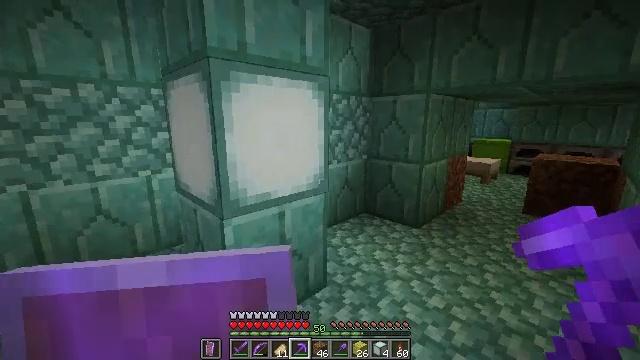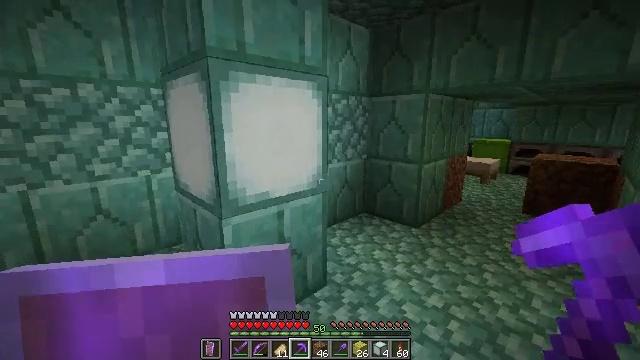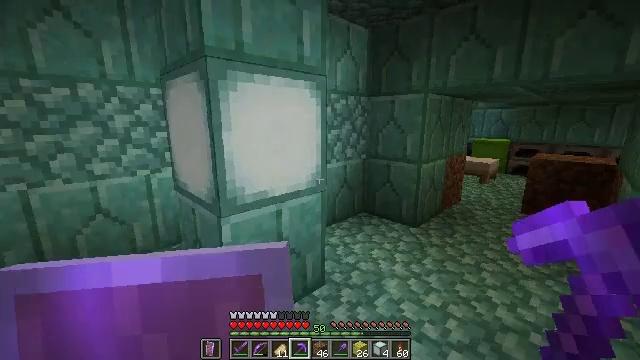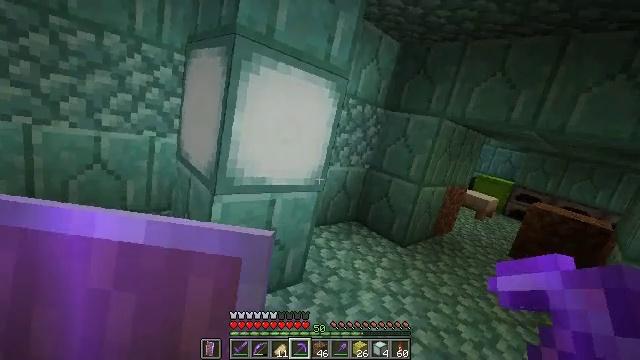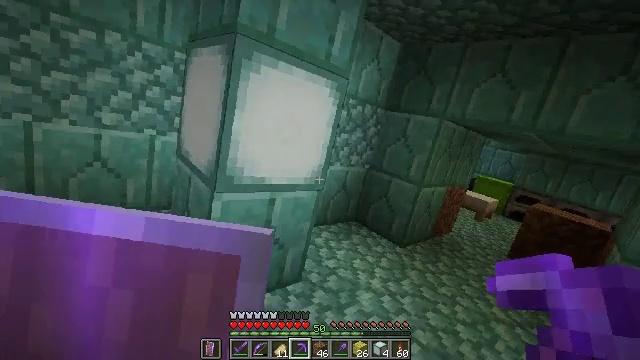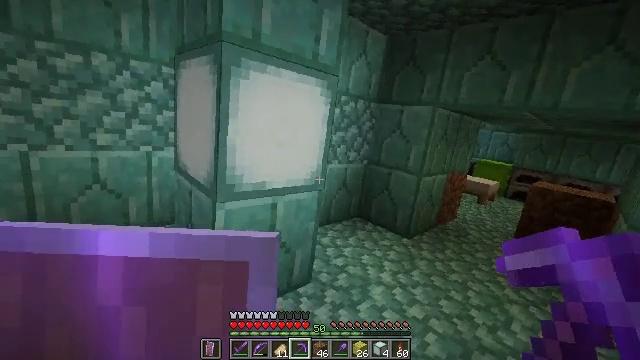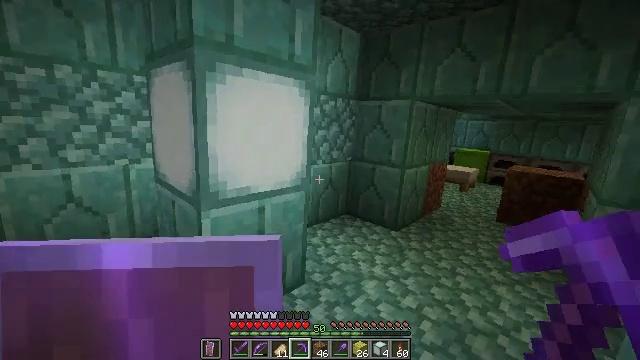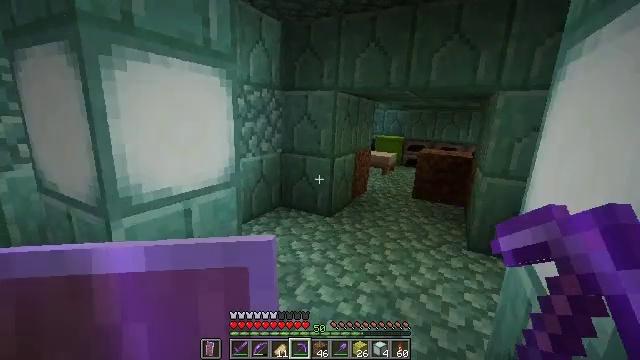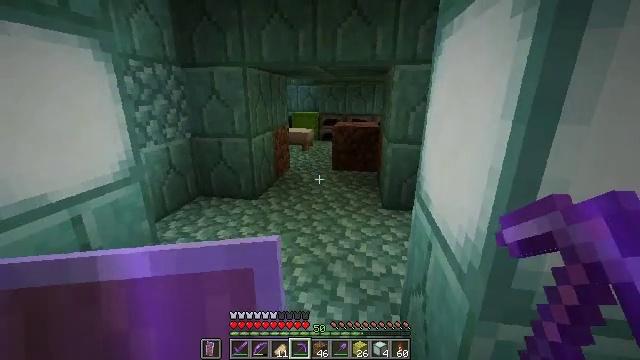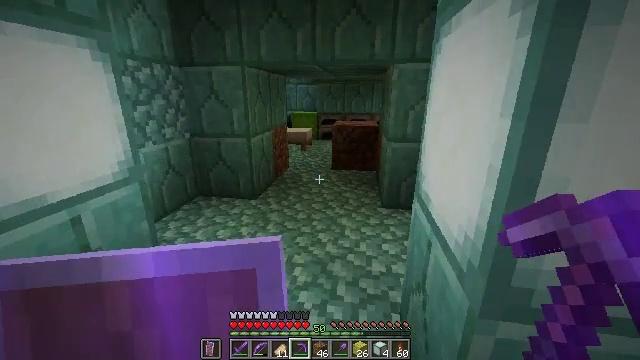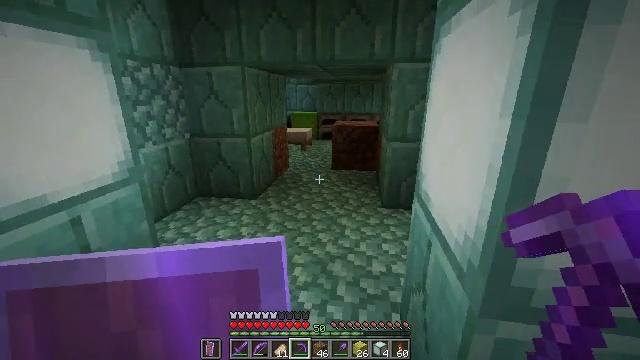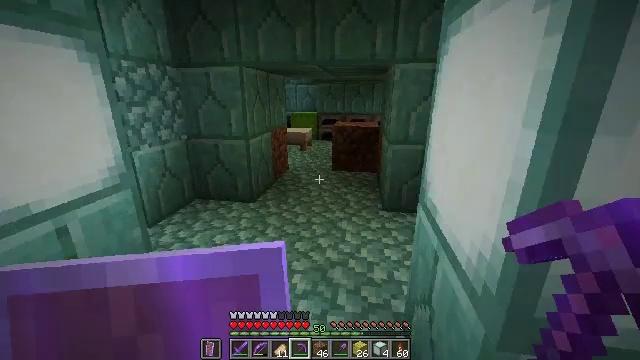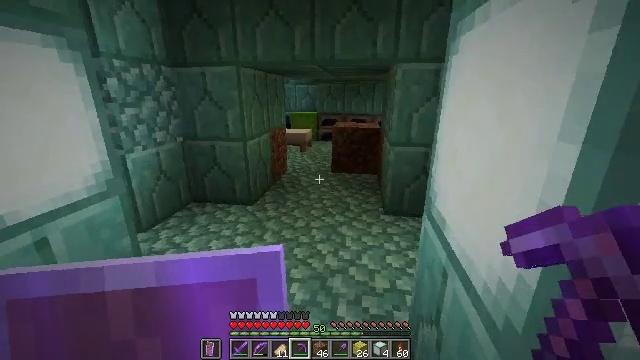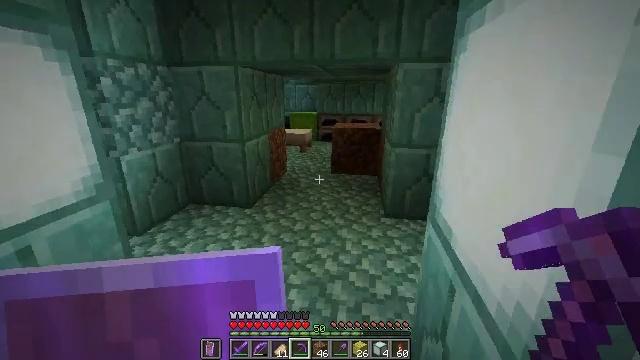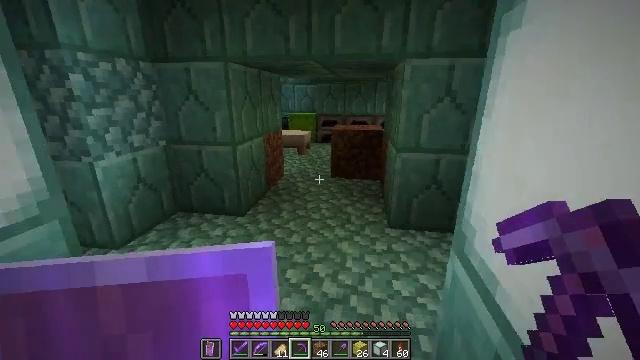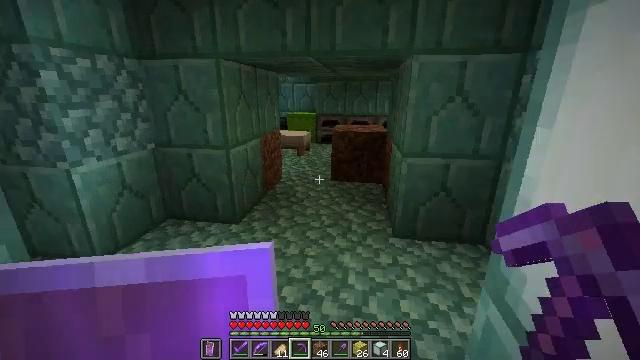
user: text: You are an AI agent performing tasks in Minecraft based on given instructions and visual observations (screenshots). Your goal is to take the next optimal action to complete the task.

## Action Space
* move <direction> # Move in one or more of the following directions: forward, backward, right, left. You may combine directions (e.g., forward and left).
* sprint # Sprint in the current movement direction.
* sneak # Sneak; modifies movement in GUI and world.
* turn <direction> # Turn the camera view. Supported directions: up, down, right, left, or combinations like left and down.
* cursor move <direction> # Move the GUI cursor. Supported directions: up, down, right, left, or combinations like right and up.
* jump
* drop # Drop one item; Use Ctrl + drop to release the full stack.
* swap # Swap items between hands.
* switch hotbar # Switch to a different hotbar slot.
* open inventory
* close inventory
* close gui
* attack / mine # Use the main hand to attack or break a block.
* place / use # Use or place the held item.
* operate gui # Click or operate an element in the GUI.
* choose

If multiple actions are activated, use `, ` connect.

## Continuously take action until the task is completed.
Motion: motion action
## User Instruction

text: craft item air
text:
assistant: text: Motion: no_op
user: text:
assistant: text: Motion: no_op
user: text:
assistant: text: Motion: no_op
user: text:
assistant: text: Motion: no_op
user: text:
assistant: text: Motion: no_op
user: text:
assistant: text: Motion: turn right
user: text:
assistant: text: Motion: turn right and down
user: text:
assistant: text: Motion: turn right and down
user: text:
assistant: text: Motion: no_op
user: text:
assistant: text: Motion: no_op
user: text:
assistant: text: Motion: move forward
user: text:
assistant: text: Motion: move forward
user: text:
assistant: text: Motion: move forward
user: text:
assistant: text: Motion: move forward
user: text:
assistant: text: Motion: move forward
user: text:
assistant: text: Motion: move forward
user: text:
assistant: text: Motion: move forward
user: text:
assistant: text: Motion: move forward
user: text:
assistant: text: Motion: move forward
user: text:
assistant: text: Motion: move forward
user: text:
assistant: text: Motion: move forward
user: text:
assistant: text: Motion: move forward
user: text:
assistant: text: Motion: move forward
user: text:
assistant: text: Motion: move forward
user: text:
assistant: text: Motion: move forward
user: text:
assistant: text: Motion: move forward
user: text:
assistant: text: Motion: move forward
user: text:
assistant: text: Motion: move forward
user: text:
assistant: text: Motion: move forward
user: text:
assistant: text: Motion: move forward